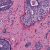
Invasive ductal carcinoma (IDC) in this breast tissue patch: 0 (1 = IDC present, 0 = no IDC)